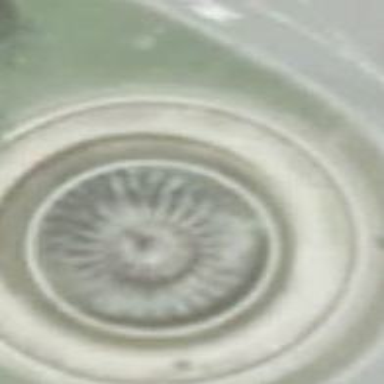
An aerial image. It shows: Fountain.